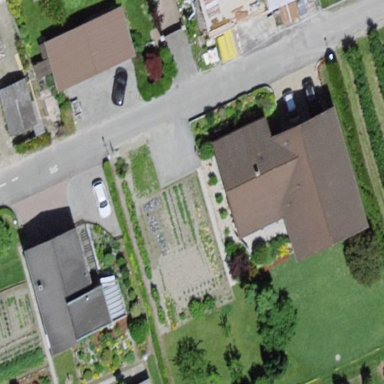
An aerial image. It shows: Detached building with gabled roof.